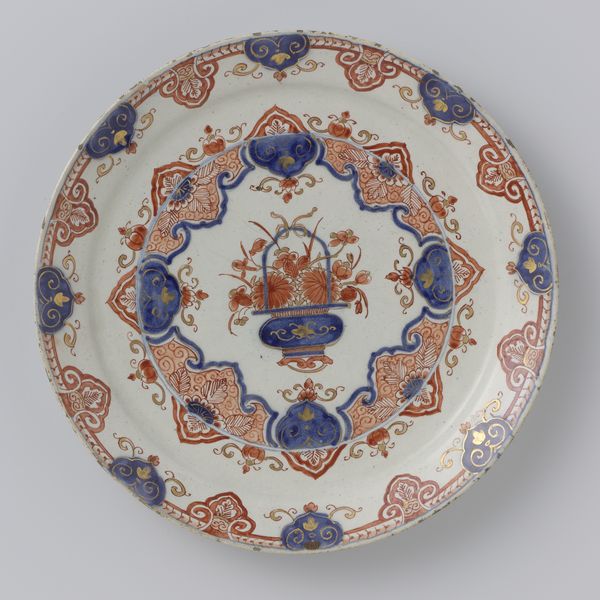
Titel: Bord van faïence met bloemenvaas
Künstler: De Grieksche A
Standort: Amsterdam
Institution: Rijksmuseum
Schlagwörter: blue, ornate, red, white, black, gilded, gold, yellow, decorative, flowers, pattern, two, pot, vase, flower, fruit, orange, ribbon, plants, decoration, ornament, photo, small, urn, basket, leaves, design, large, circle, ceramic, floral, stripe, saucer, china, dish, artifact, plate, branch, round, decorative arts, porcelain, painted, stem, pretty, tomato, dishes, petals, photgraph, handle, decorated, plates, blossoms, hand painted, concave, shiney, rims, playe, multi-pattern, cermic, repeat, 꽃, 접시, 꽃병, 패턴, 사기, 파란색, 붉은색, 테두리, 대칭, 경계, ciricle, rond